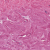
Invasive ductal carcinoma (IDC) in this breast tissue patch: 0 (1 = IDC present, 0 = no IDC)